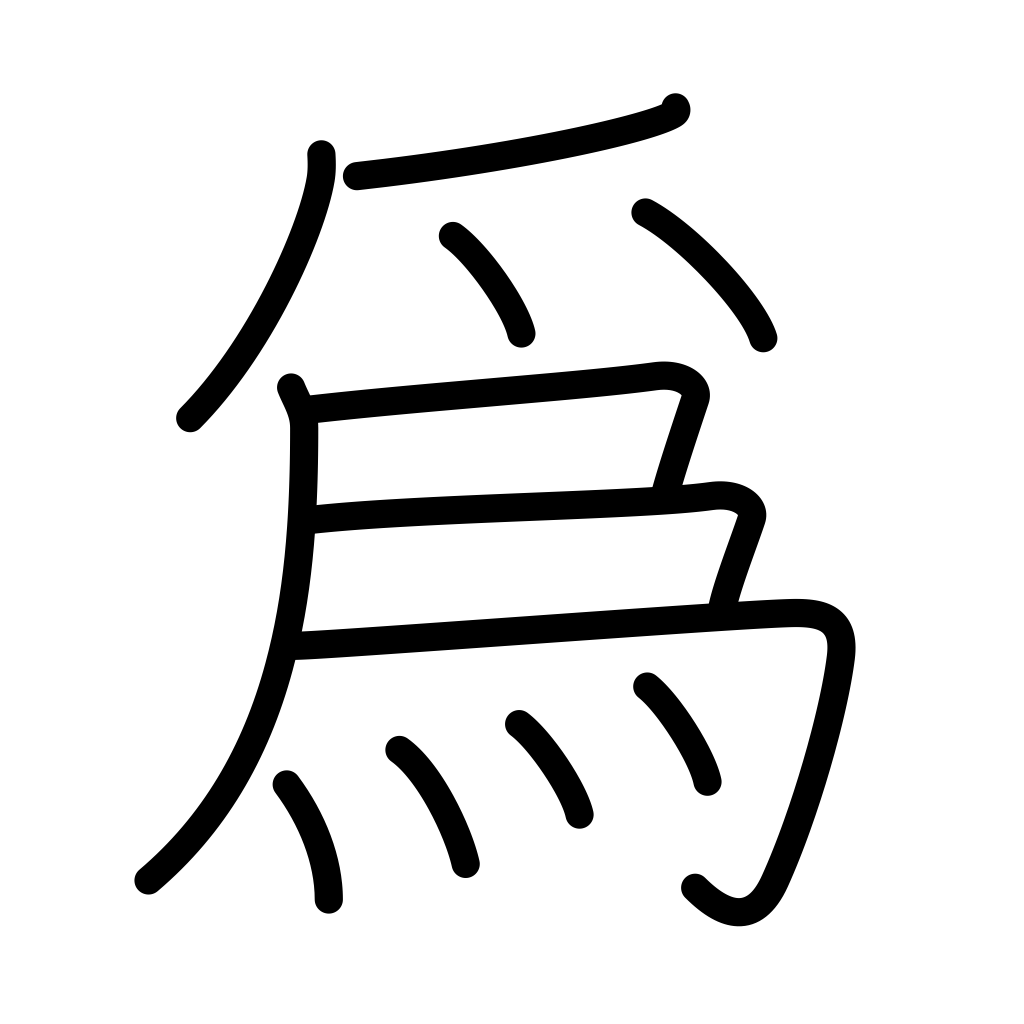
Meaning: change, be of use, reach to, do, try, practice, cost, serve as